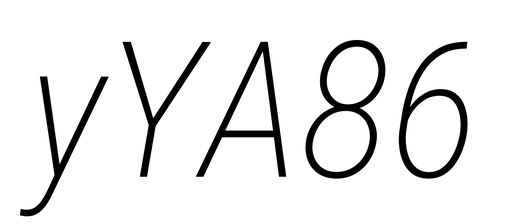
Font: Roboto-Italic_Condensed_ExtraLight_Italic